Current action and preconditions to check: path_clear

Your task: For each precondition in the list above, predict whether it will hold at this action.

Consider the current scene as observed from the mobile robot's camera, and analyze the predicted future states of all dynamic agents (e.g., people, animals, vehicles, or any moving entities) within the NEXT SECOND.

IMPORTANT: Only answer "very likely" if you are absolutely certain—based on strong, clear evidence—that a dynamic agent will violate the precondition in the predicted future state. Do NOT answer "very likely" for unlikely, ambiguous, or low-probability risks.

Ask yourself for each precondition: Is there a high probability, with clear and convincing evidence, that the predicted future states of any dynamic agent will interfere with the predicted future state of the currently executing action within the NEXT SECOND, causing that precondition to fail?

Assess the risk level based on these predictions. Use "likely" or "very likely" if motions create a clear risk of interference.

Use "neutral" or "improbable" if agents are nearby but their predicted paths are clearly diverging or non-conflicting.

Failure Risk Categories: "very improbable", "improbable", "neutral", "likely", "very likely"

Answer Format: Output ONLY the probability_of_failure value from these categories: "very improbable", "improbable", "neutral", "likely", "very likely"

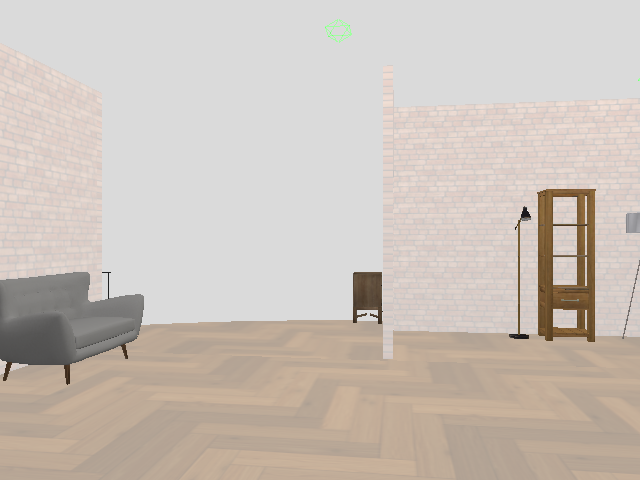

Answer: very improbable